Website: bh-photo
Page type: customer-info-address
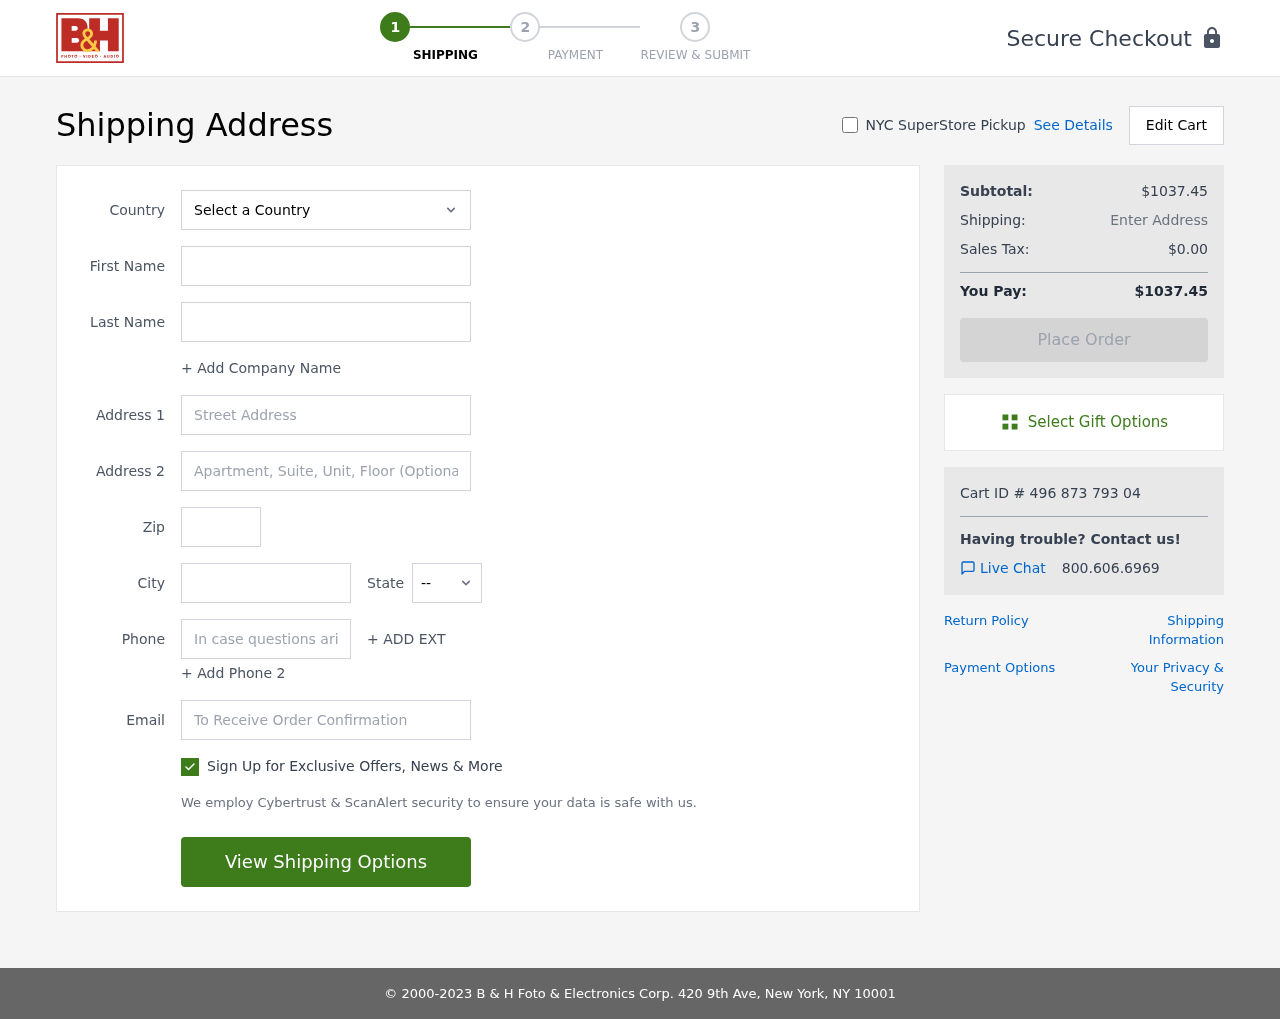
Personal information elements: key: PII_CITY
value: Hallmouth
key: PII_COUNTRY
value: United States
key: PII_EMAIL
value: andreavillarreal@hotmail.com
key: PII_FIRSTNAME
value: Andrea
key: PII_LASTNAME
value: Villarreal
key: PII_PHONE
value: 5627527132
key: PII_POSTCODE
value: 64022
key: PII_STATE_ABBR
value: MS
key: PII_STREET
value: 362 Eileen Freeway Apt. 247
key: PII_STREET2
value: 0043 Long Parks Suite 203
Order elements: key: ORDER_SUBTOTAL
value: $1037.45
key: ORDER_TAX
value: $0.00
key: ORDER_TOTAL
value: $1037.45
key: ORDER_ID
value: Cart ID # 496 873 793 04